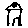
Label: house